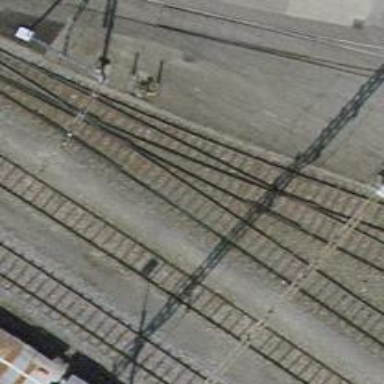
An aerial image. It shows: Single-track electrified railway yard with contact line electrification.